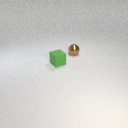
small brown metal sphere behind small green rubber cube